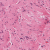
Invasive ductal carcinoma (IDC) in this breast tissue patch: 0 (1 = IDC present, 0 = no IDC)